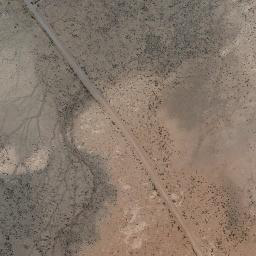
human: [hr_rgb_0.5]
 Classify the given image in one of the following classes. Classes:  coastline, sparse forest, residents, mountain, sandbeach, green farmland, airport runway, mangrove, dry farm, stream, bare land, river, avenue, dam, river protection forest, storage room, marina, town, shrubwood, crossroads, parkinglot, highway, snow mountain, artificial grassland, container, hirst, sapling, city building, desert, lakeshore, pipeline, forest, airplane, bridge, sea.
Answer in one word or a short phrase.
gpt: bare land